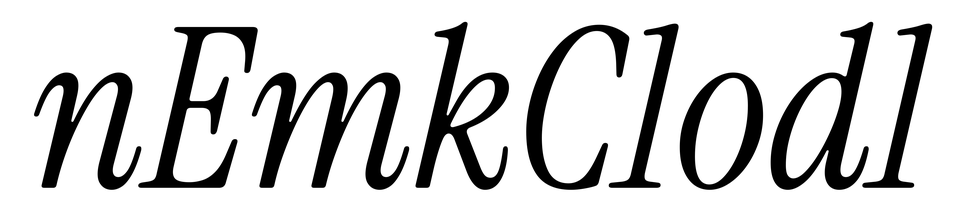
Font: InstrumentSerif-Italic